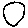
Label: circle